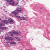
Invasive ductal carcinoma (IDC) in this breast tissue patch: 0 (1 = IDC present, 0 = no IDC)